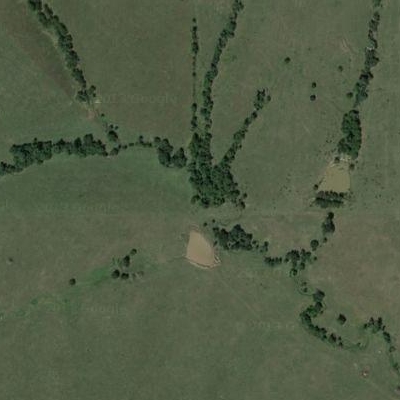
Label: aGrass